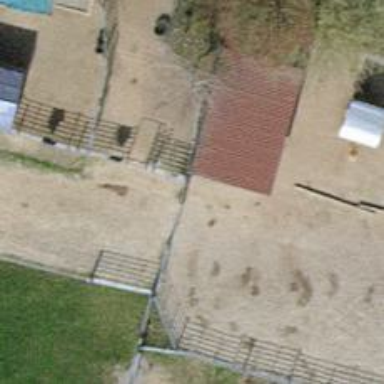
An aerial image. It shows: Gate.